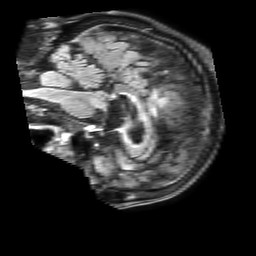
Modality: FLAIR
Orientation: sagittal
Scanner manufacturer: philips
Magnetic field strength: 3 T
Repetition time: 4.8 s
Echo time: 0.34 s